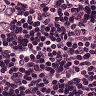
Metastatic tissue present: yes